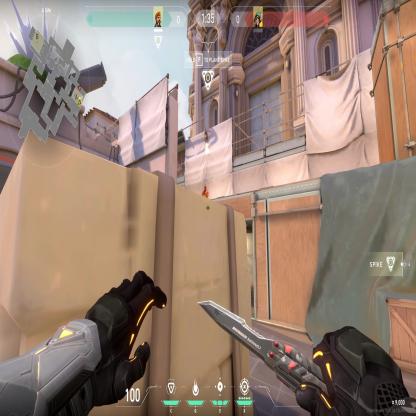
Label: enemy